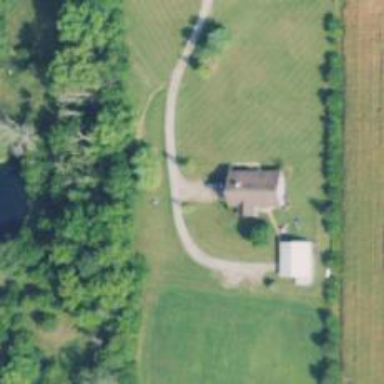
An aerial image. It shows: Driveway.